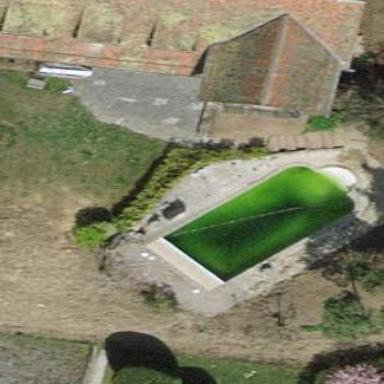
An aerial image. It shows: Swimming pool located in leisure land.